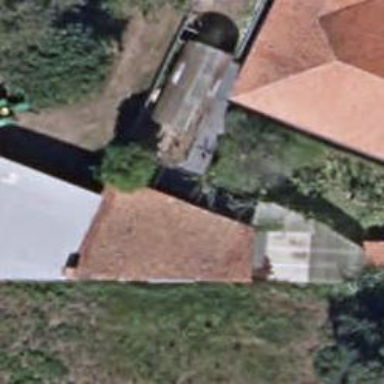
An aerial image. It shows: Shed building.